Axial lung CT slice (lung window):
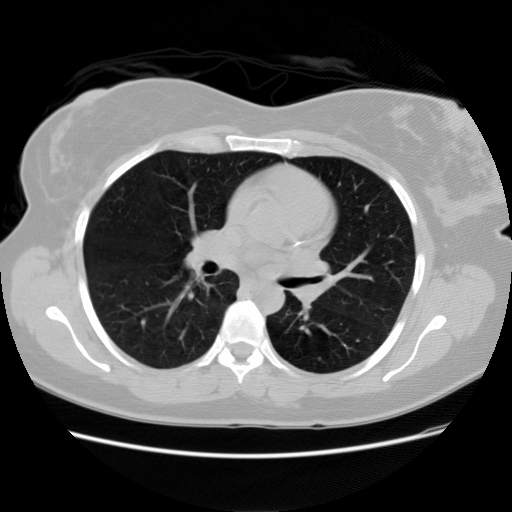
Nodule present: no